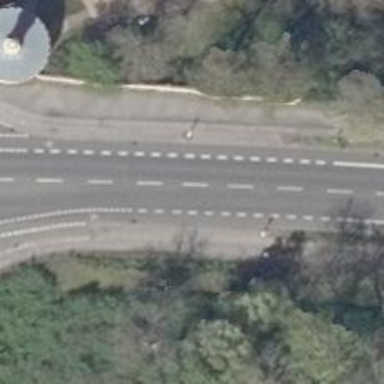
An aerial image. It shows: Primary road with asphalt surface. There are sidewalks on both sides and designated cycle lanes on each side.